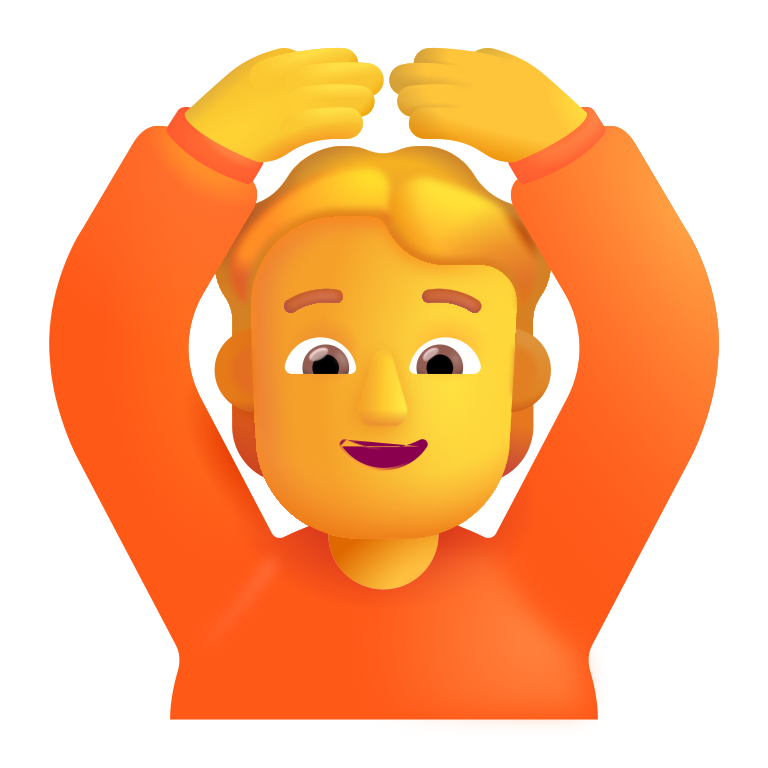
person gesturing ok color default